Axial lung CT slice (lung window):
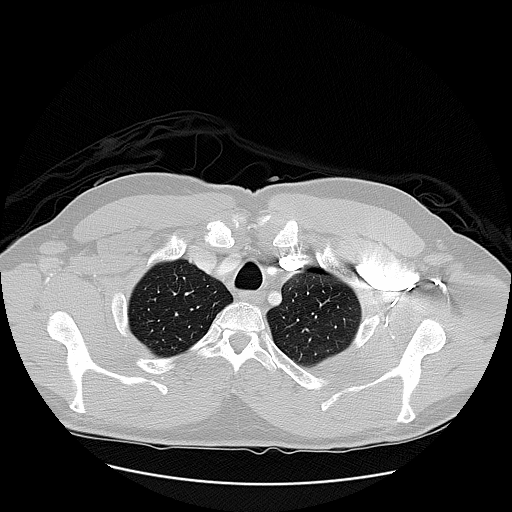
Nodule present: no